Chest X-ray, AP view. Patient: 37 years old, sex M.
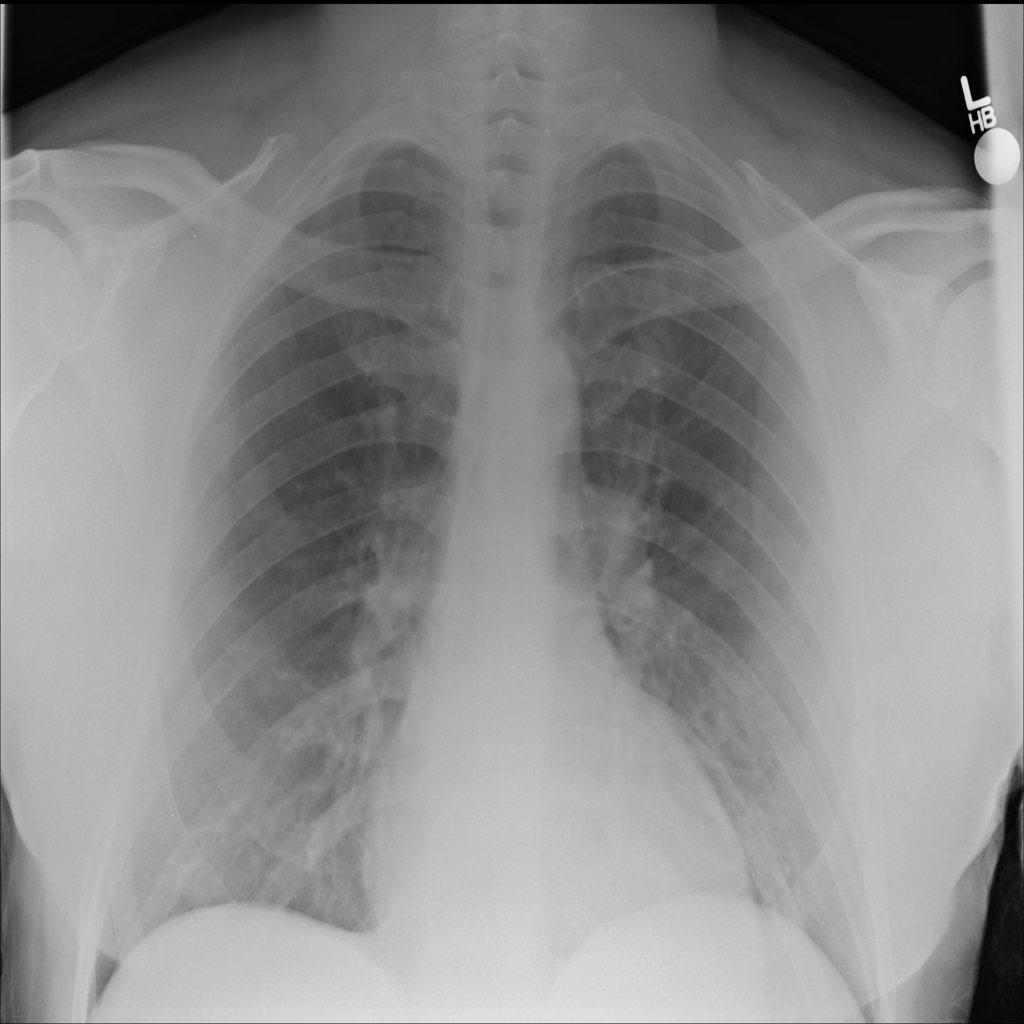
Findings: No Finding